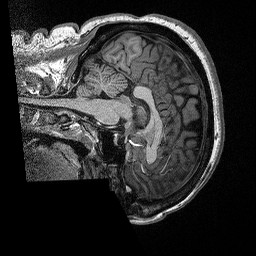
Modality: T1w
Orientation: sagittal
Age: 42
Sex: female
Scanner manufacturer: siemens
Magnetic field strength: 3 T
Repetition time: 2.3 s
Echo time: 0.00298 s